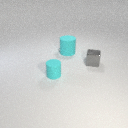
large cyan rubber cylinder behind small cyan rubber cylinder